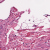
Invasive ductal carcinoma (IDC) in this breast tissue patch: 0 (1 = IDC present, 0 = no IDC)